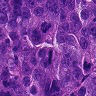
Metastatic tissue present: yes